Question: I have a basic UILabel that I use in a 'UITableViewCell'. I'm experiencing some strange behaviour, on some cells (not all) the UILabel gets a grey top border, see picture below. And I'm not sure how to fix it.

I create my UILabel like this:
'''
if (self.postText == nil) {
CGRect postTextRect = CGRectMake(self.profileImage.frame.origin.x + self.profileImage.frame.size.width + 5, self.username.frame.origin.y + self.username.frame.size.height, frame.size.width - self.profileImage.frame.size.width - self.profileImage.frame.origin.y -10, self.frame.size.height - self.username.frame.size.height - self.username.frame.origin.y + 40);
self.postText = [[UILabel alloc] initWithFrame:postTextRect];
self.postText.backgroundColor = [UIColor whiteColor];
self.postText.textColor = [UIColor darkGrayColor];
self.postText.userInteractionEnabled = NO;
self.postText.numberOfLines = 0;
[self.containerView addSubview:self.postText];
}
'''
Any ideas on how to fix this?
My 'cellForRowAtIndexPath' looks like this:
'''
- (id)tableView:(UITableView *)tableView cellForRowAtIndexPath:(NSIndexPath *)indexPath
{
[...]
static NSString *postCellIdentifier = @"PostCell";
PostCell *cell = [tableView dequeueReusableCellWithIdentifier:postCellIdentifier];
if (cell == nil) {
cell = [[PostCell alloc] initWithStyle:UITableViewCellStyleDefault reuseIdentifier:postCellIdentifier];
}
[self configureCell:cell atIndexPath:indexPath forPost:cellPost];
return cell;
}
'''
And the relevant par of 'configureCell' like this:
'''
- (void)configureCell:(PostCell *)cell atIndexPath:(NSIndexPath *)indexPath forPost:(Post *)post
{
[...]
cell.username.text = cellUser.username;
cell.selectionStyle = UITableViewCellSelectionStyleNone;
CGSize maximumLabelSize = CGSizeMake(cell.postText.frame.size.width, FLT_MAX);
CGSize expectedLabelSize = [cell.postText.text sizeWithFont:cell.postText.font constrainedToSize:maximumLabelSize lineBreakMode:NSLineBreakByWordWrapping];
CGRect newFrame = cell.postText.frame;
newFrame.size.height = expectedLabelSize.height;
cell.postText.frame = newFrame;
CGRect containerRect = CGRectMake(5, 5, cell.containerView.frame.size.width, cell.postText.frame.size.height + cell.username.frame.origin.y + cell.username.frame.size.height + 10);
if (containerRect.size.height < 65) {
containerRect.size.height = 65;
}
cell.containerView.frame = containerRect;
[...]
}
'''
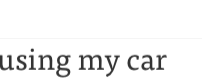
Answer: I had the same problem and solved it by rounding up the height:
'''
newFrame.size.height = ceilf(expectedLabelSize.height);
'''